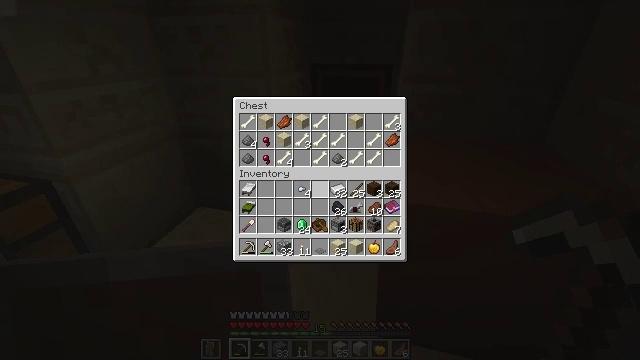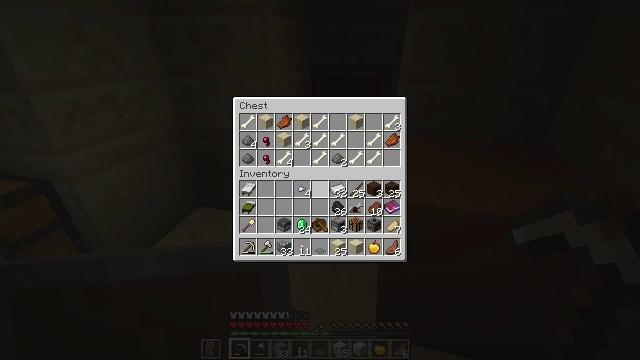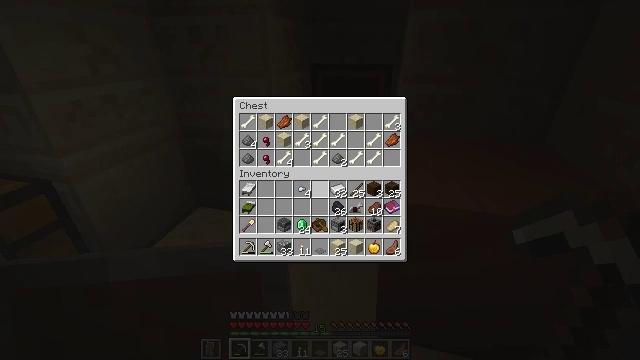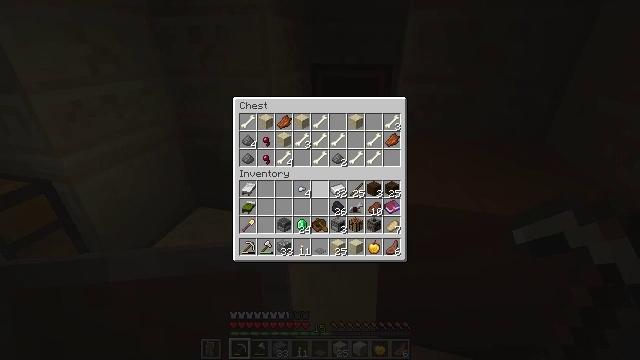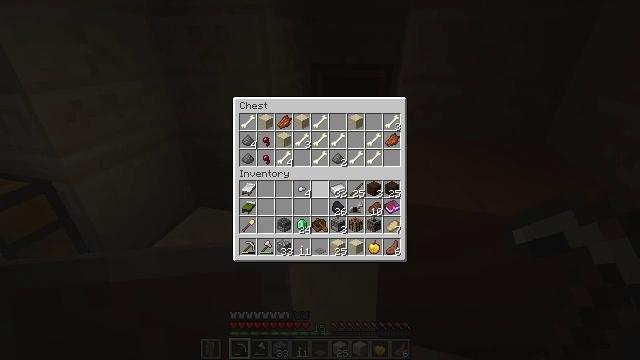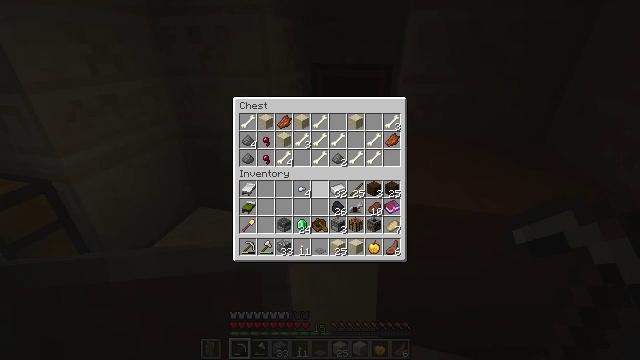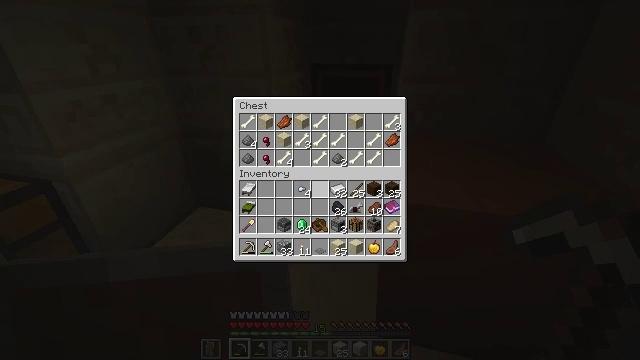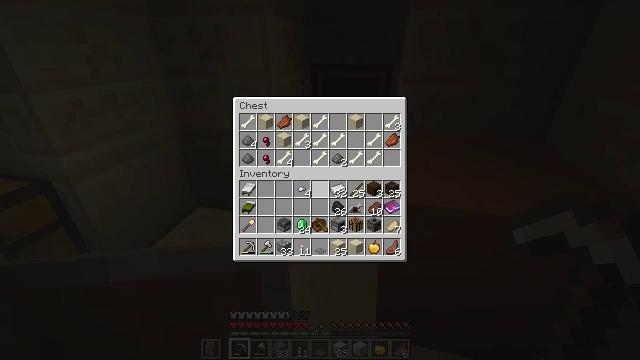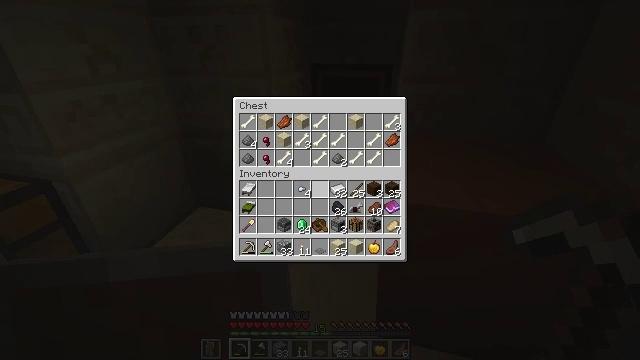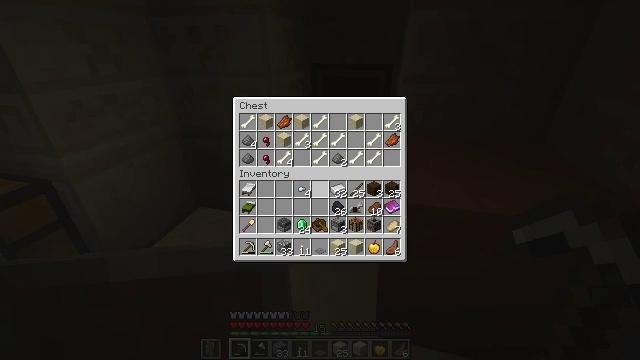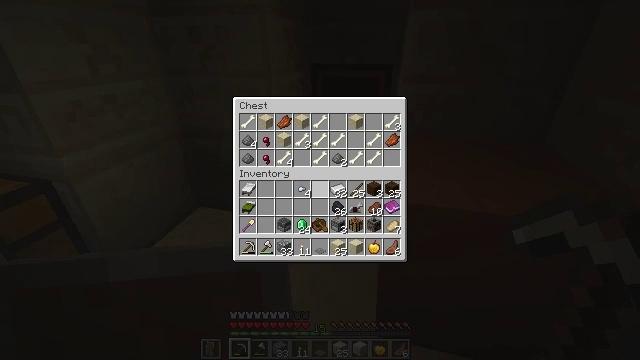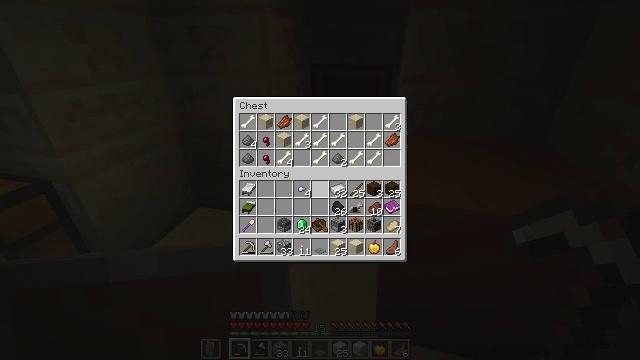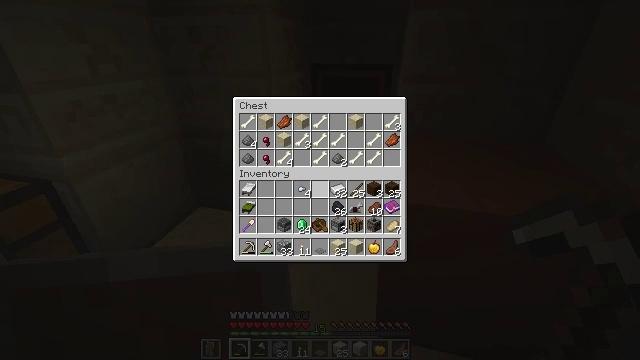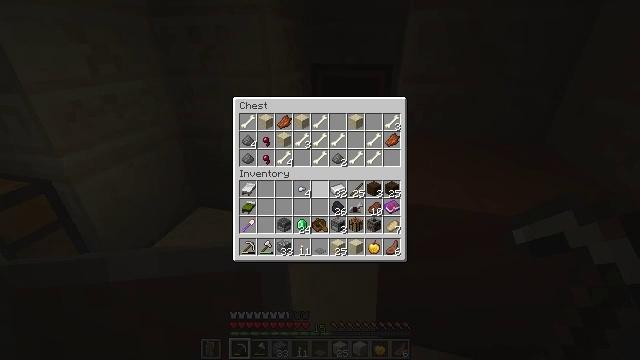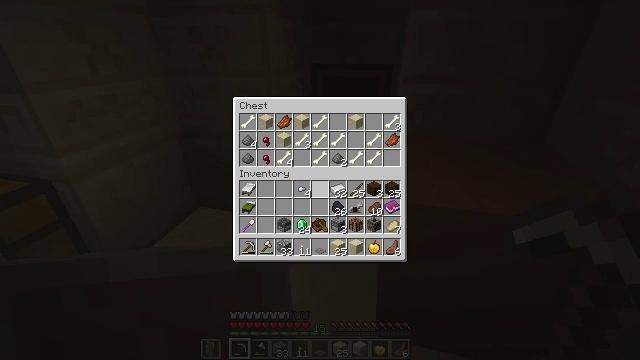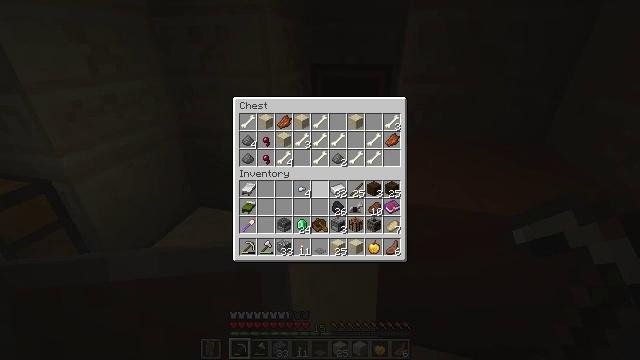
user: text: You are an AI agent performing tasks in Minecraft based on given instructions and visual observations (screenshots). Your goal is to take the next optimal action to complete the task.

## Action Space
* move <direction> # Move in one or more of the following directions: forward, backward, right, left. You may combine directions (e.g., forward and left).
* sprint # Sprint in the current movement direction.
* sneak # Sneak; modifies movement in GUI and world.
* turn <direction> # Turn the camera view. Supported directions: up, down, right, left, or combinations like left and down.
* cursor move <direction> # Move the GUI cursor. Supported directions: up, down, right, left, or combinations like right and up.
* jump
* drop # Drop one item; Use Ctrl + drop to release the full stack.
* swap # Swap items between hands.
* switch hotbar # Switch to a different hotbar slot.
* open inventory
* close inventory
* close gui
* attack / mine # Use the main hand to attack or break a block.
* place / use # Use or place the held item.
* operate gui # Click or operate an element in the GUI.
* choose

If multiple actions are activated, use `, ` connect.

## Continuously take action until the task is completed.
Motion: motion action
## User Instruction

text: Mine the cut sandstone.
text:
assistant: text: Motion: no_op
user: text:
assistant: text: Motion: no_op
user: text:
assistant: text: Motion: no_op
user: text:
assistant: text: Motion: no_op
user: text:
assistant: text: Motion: no_op
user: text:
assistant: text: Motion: no_op
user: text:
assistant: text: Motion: no_op
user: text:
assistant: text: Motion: no_op
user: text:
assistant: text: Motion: no_op
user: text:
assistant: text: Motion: no_op
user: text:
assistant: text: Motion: no_op
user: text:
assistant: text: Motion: no_op
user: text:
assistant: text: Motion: no_op
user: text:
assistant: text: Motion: no_op
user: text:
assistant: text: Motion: no_op
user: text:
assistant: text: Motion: no_op
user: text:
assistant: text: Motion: no_op
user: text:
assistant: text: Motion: cursor move up
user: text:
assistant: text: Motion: cursor move left and up
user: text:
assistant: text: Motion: cursor move left
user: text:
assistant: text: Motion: no_op
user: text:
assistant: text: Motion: no_op
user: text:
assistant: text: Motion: no_op
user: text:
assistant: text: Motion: no_op
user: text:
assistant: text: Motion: no_op
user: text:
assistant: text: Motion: no_op
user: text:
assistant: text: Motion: no_op
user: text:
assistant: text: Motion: no_op
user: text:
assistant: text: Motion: no_op
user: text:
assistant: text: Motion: no_op